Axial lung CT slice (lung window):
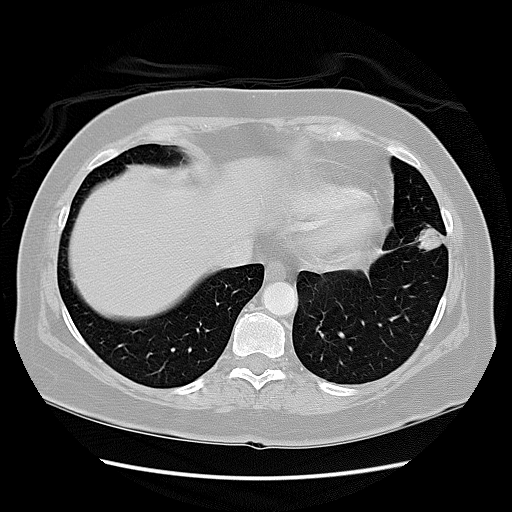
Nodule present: yes
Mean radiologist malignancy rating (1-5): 4.25